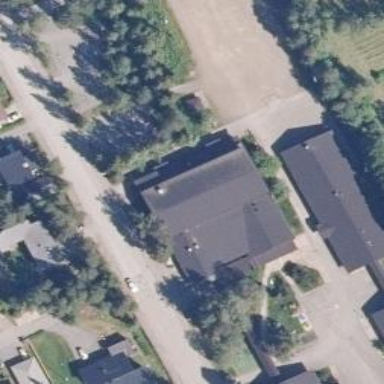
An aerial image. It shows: School building.